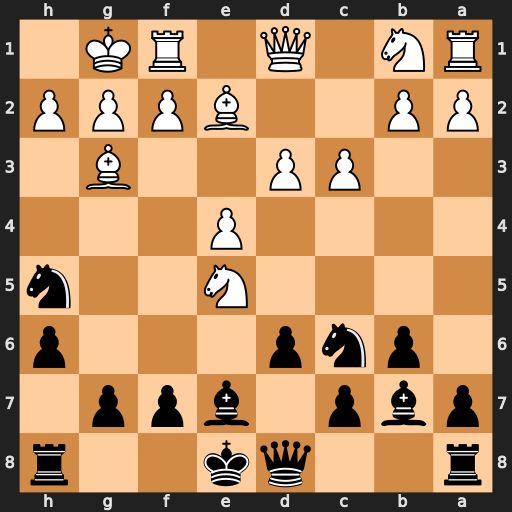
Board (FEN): r2qk2r/pbp1bpp1/1pnp3p/4N2n/4P3/2PP2B1/PP2BPPP/RN1Q1RK1
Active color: b
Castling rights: kq
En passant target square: -
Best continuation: Nxg3 Nxc6 Nxe2+ Qxe2 Bxc6